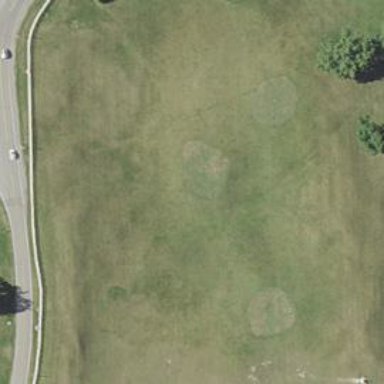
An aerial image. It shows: Golf driving range with grass surface.